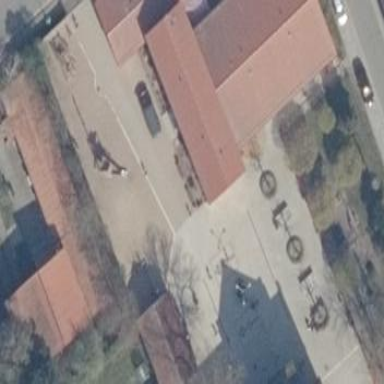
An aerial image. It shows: School building.